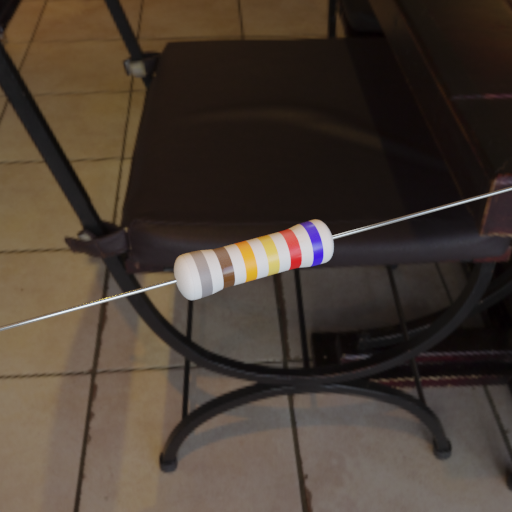
Resistor colour bands (in order): gray, brown, orange, gold, red, blue